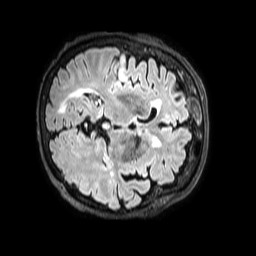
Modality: FLAIR
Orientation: axial
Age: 85
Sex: female
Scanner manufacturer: philips
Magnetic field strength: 3 T
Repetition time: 4.8 s
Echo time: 0.2795 s